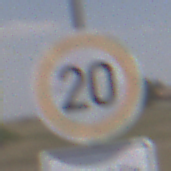
Verkehrszeichen: Geschwindigkeit20
Zusatzzeichen unten: ZeitangabenMitBeschraenkungAufWochentage8
Umgebung: Outdoor, Nature
Tageszeit: Midday
Wetter: PartlyCloudy
Licht: Natural
Jahreszeit: NotSpecified
Kontrast: HighContrast